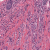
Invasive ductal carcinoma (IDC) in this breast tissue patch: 1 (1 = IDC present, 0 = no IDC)